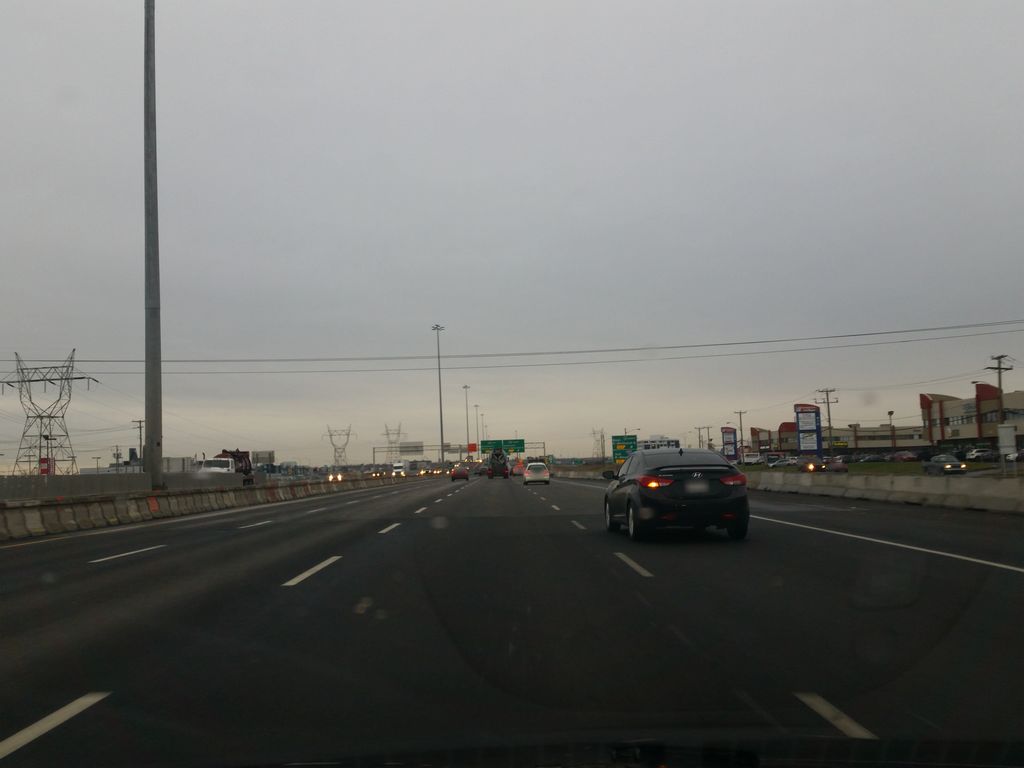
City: quebec_city